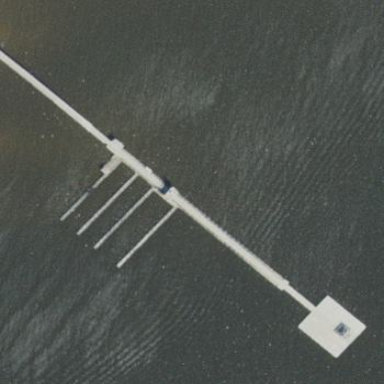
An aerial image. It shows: Pier with mooring facilities.